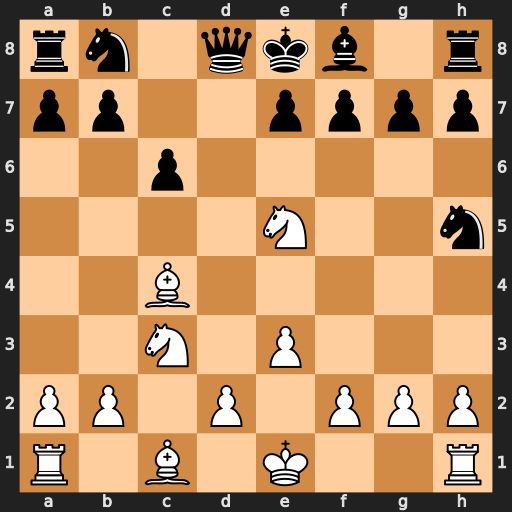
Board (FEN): rn1qkb1r/pp2pppp/2p5/4N2n/2B5/2N1P3/PP1P1PPP/R1B1K2R
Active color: w
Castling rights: KQkq
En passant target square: -
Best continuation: Bxf7#